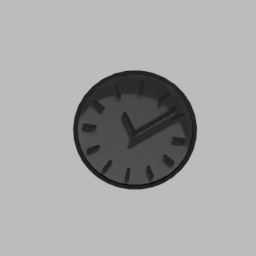
Label: appliances